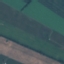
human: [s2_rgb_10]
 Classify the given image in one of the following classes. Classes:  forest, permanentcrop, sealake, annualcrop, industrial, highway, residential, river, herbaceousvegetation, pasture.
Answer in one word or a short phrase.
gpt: AnnualCrop